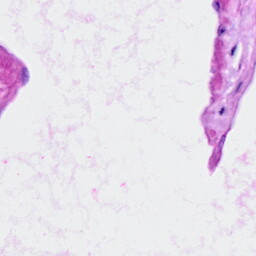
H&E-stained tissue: Ovarian